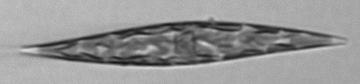
Label: Pleurosigma